九年级 · 度量几何学
如图, 在 $\triangle A B C$ 中, $D, E$ 分别是 $A B, A C$ 边上的点, $D E / / B C$, 若 $A D=2, B D=1$, $D E=4$, 则 $B C$ 等于 $\qquad$

    (第 12 题)

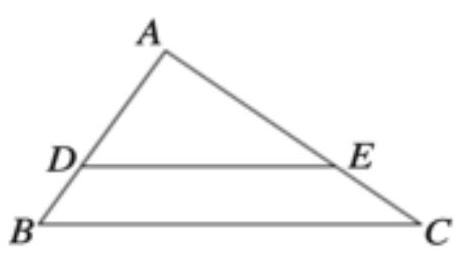
答案:  6

解析: 根据 $D E / / B C$ 可得 $\frac{A D}{A B}=\frac{D E}{B C}$, 即可求解答案.

【详解】 $\because D E / / B C$,

$\therefore \frac{A D}{A B}=\frac{D E}{B C}$,

$\because A D=2, \quad B D=1, \quad D E=4$,

$\therefore A B=1+2=3$,

$\therefore \frac{A D}{A B}=\frac{2}{3}=\frac{D E}{B C}=\frac{4}{B C}$,

则有 $B C=6$,

即答案为: 6 .

【点睛】本题考差了平行线分线段成比例的知识, 利用 $D E / / B C$ 得到 $\frac{A D}{A B}=\frac{D E}{B C}$ 是解答本题的关键.